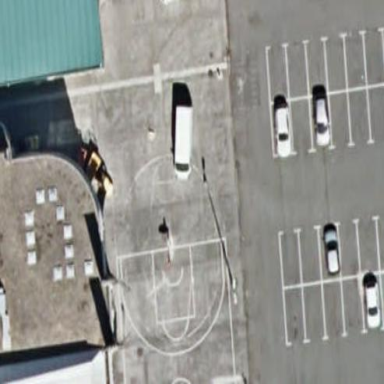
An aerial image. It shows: Basketball court in the leisure land pitch.